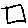
Label: square